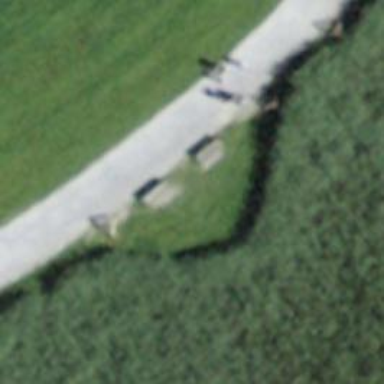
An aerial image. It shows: Brown bench in the vicinity.